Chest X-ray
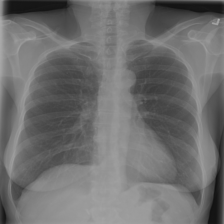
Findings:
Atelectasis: negative
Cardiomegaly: negative
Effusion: negative
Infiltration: negative
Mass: negative
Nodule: positive
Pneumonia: negative
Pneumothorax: negative
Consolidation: negative
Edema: negative
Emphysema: negative
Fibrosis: negative
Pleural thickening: negative
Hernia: negative